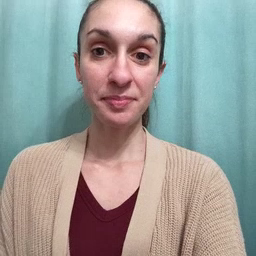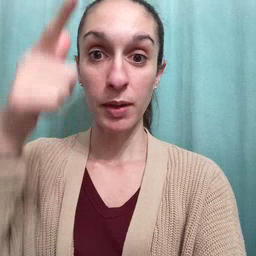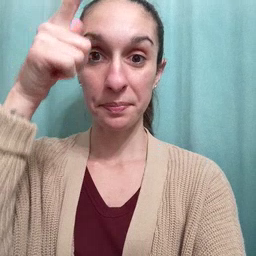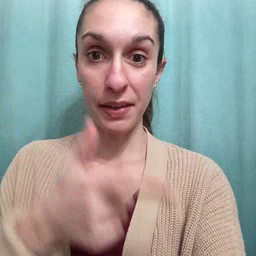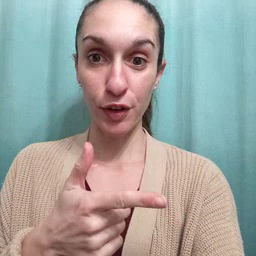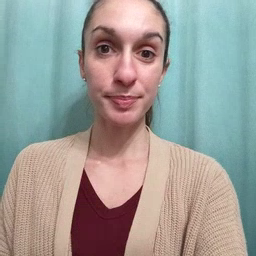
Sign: brother